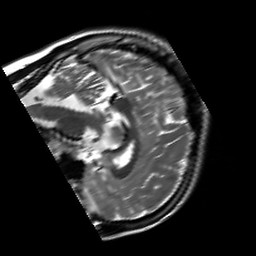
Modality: T2w
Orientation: sagittal
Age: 23
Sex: female
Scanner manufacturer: siemens
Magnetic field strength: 3 T
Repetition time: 7 s
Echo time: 0.09 s